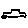
Label: car